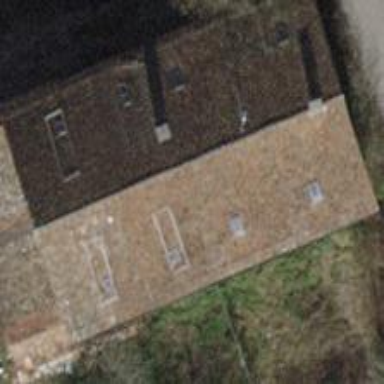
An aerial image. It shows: Building with tiled roof.